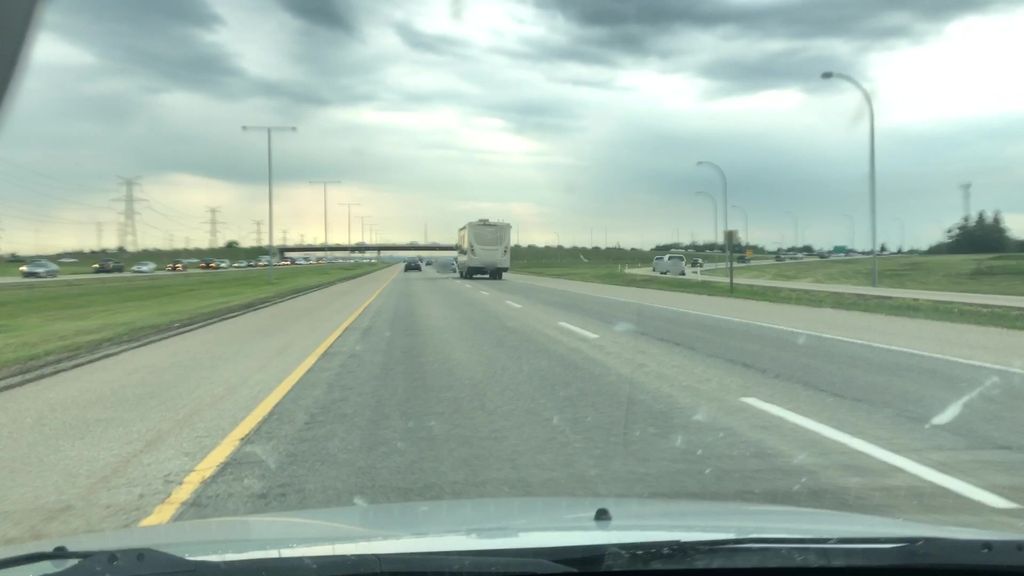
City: edmonton